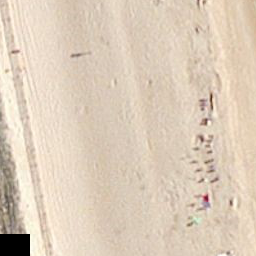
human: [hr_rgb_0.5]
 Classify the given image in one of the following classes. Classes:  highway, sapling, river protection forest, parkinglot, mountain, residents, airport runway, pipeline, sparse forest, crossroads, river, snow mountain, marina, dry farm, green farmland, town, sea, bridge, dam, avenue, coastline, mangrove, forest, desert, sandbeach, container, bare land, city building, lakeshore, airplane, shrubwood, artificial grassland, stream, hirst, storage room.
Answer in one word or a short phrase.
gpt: sandbeach